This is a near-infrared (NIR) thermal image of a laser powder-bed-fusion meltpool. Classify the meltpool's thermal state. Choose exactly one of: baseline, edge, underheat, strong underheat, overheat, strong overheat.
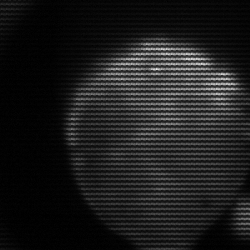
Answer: edge